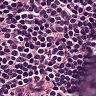
Metastatic tissue present: no